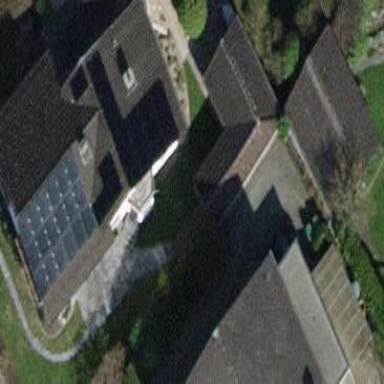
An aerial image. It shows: Detached building.